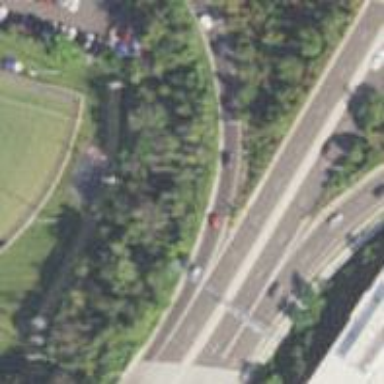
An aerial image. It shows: Asphalt road with primary link designation.